The plot shows one second of acceleration measured on a rotor kit. Classify the rotor condition as one of: normal, misalignment, unbalance, looseness.
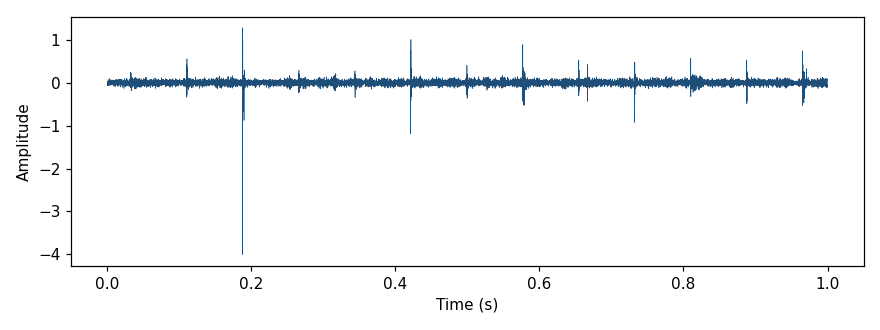
Answer: normal